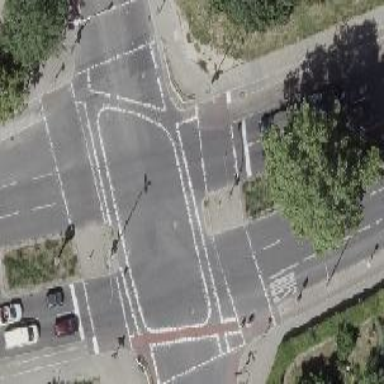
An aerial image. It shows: Road crossing with traffic signals.